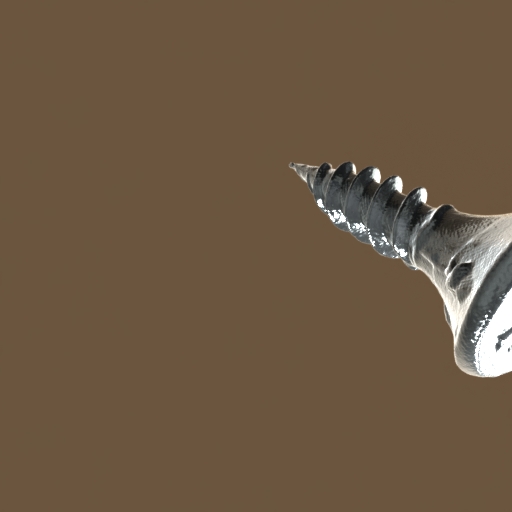
Label: screw